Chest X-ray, PA view. Patient: 35 years old, sex F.
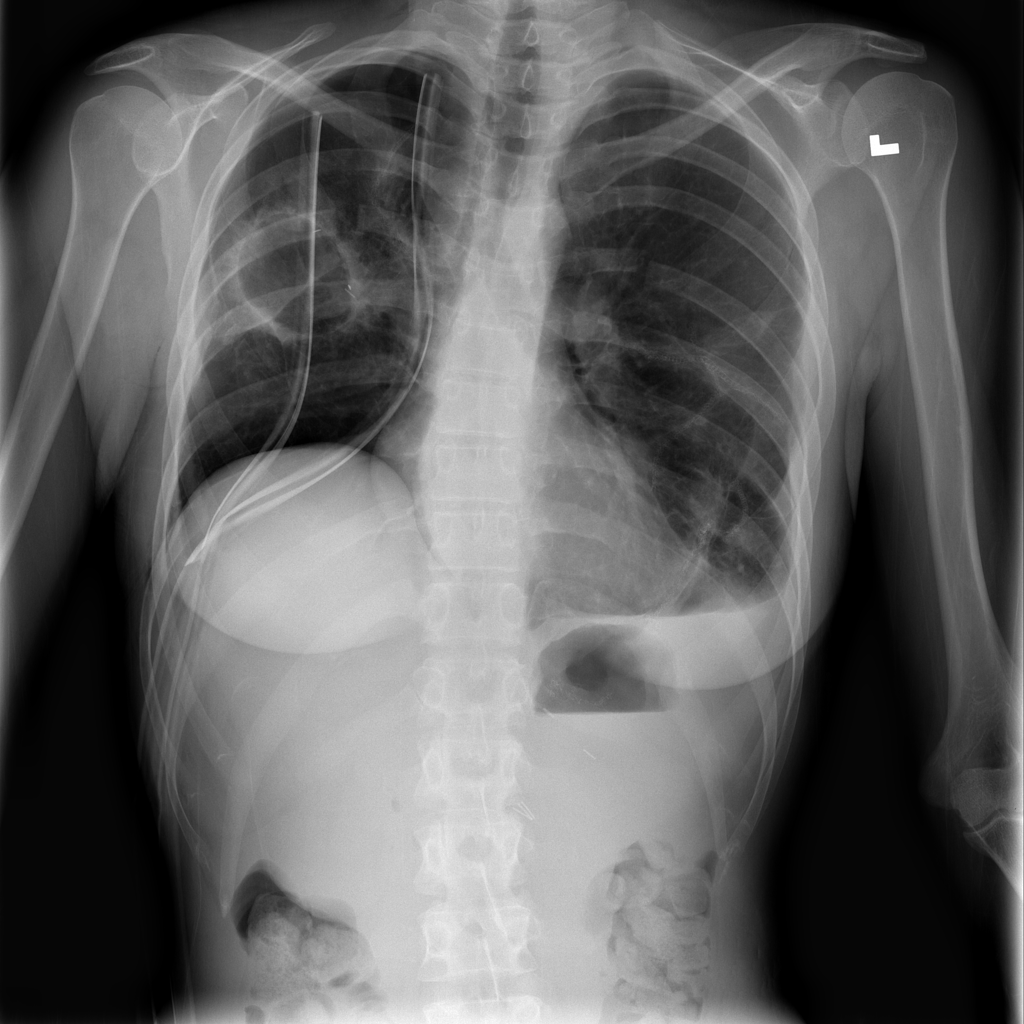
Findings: Mass, Pneumothorax